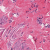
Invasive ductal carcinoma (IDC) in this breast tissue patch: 0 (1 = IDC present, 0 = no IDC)